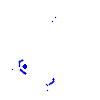
Particle: kaon